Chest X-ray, PA view. Patient: 38 years old, sex M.
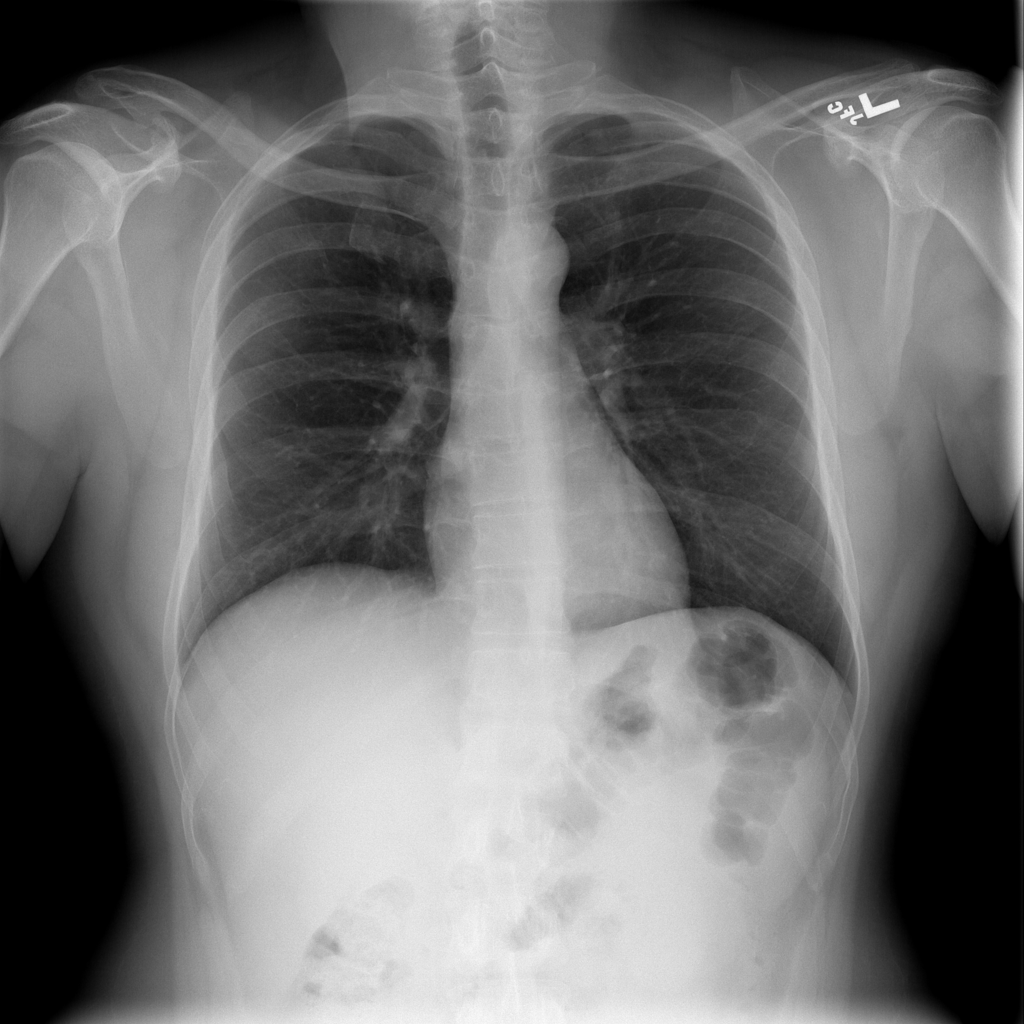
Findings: No Finding